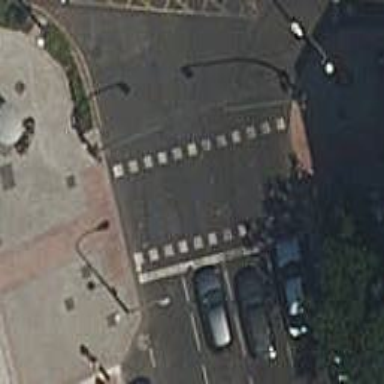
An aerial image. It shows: Crossing with traffic signals.